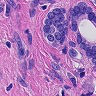
Metastatic tissue present: yes